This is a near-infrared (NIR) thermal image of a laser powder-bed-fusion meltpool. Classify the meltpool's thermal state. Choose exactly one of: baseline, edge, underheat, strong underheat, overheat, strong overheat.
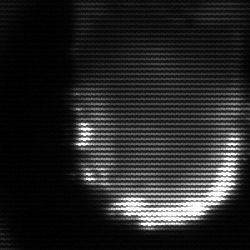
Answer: baseline